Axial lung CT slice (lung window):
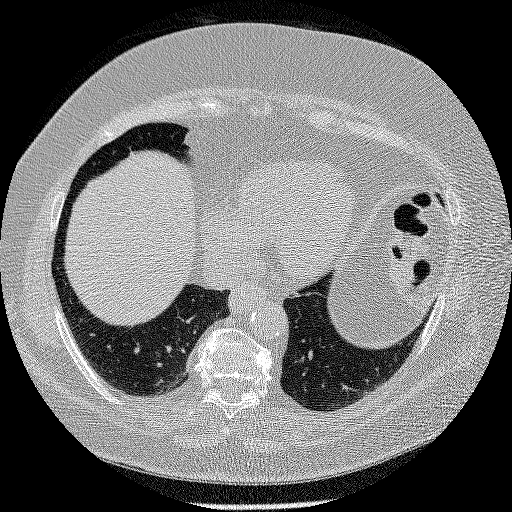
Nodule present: no